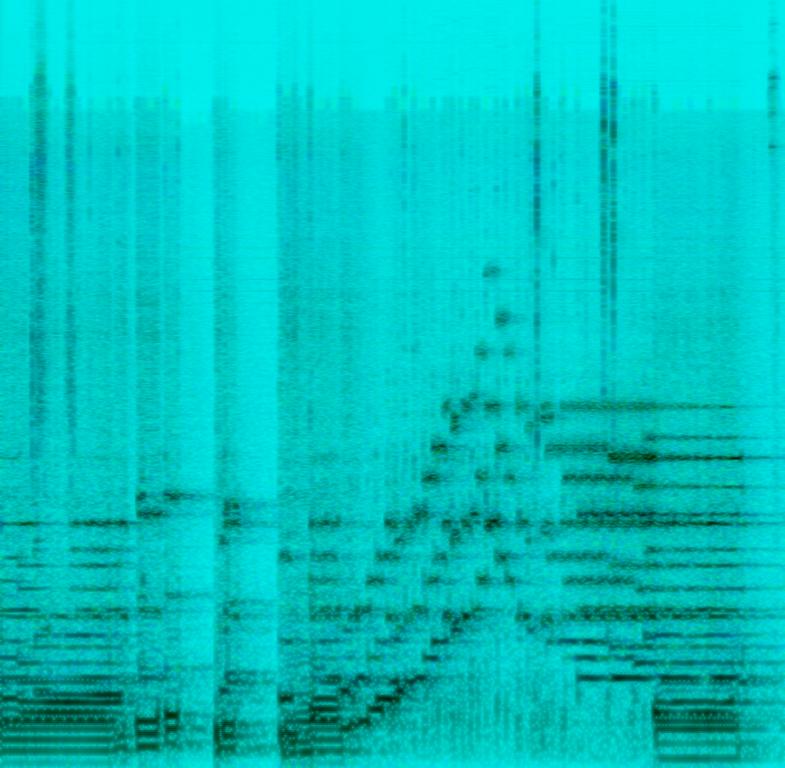
This music is a short instrumental. The tempo is medium with a church organ harmony with a male voice speaking something incoherent and subtle sounds like clinking and whirring. The audio is short and skillful. This is a tutorial on how to play the piano/organ.